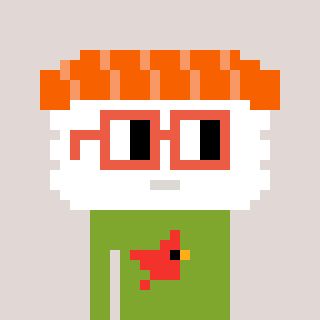
a pixel art character with square orange glasses, a nigiri-shaped head and a slimegreen-colored body on a warm background